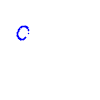
Particle: proton